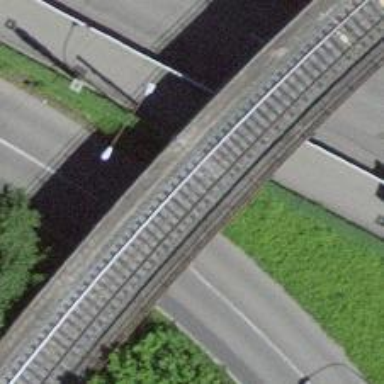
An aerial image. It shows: Railway bridge with electrified contact line. There is one track on the bridge.